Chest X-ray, PA view. Patient: 49 years old, sex M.
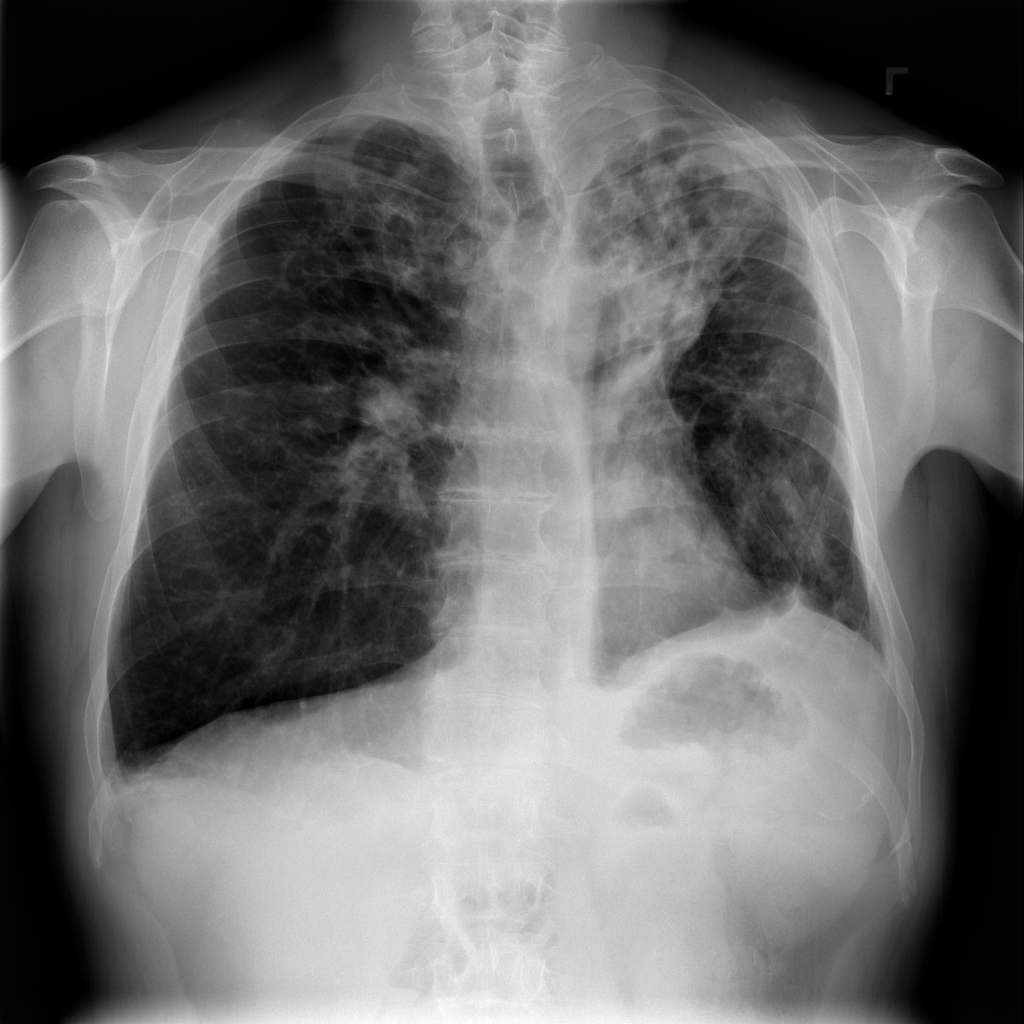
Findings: No Finding